Field crop: tomato
Growth stage: 1
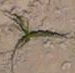
Species: cyperus